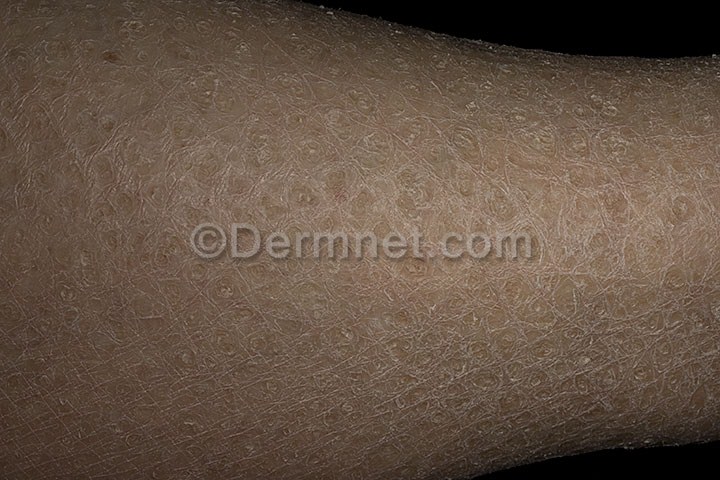
Disease: Atopic Dermatitis Photos